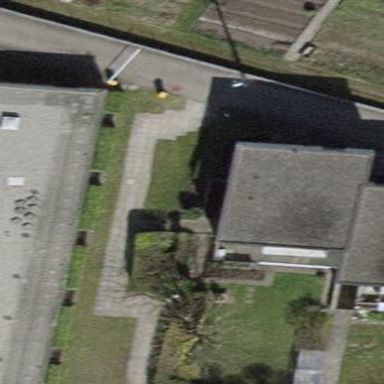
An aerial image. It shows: House with flat roof.